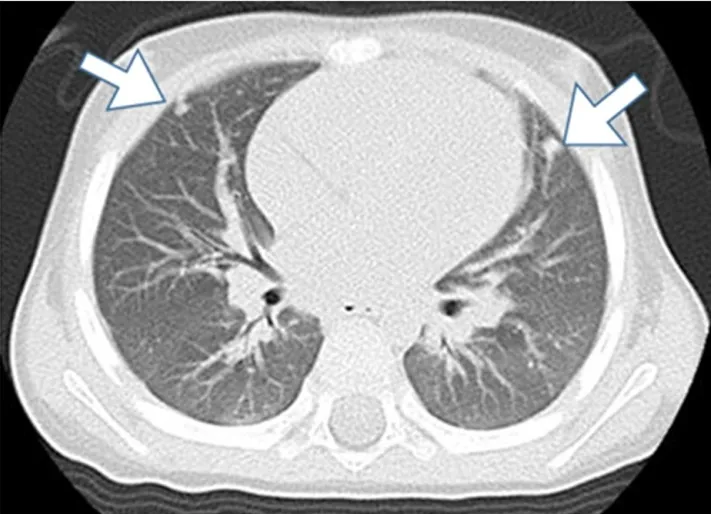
Chest computed tomography showing parenchymal nodules suspicious for metastases in both lungs.
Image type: radiology (ct)